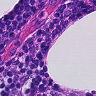
Metastatic tissue present: no